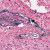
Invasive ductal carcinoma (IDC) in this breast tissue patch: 0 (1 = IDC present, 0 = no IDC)